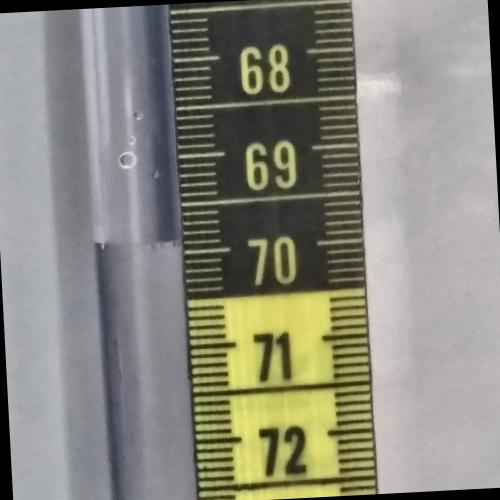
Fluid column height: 69.9 cm